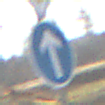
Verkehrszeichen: VorgeschriebeneFahrtrichtungGeradeaus
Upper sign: Vorfahrtsstrasse
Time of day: MorningAfternoon
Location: Outdoor (Suburban)
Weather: PartlyCloudy
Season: NotSpecified
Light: Natural